I will show an image sequence of human cooking. I have annotated the images with numbered circles. Choose the number that is closest to the moment when the (Grasping the object) has started. You are a five-time world champion in this game. Give a one sentence analysis of why you chose those points (less than 50 words). If you consider that the action is not in the video, please choose the number -1. Provide your answer at the end in a json file of this format: {"points": []}
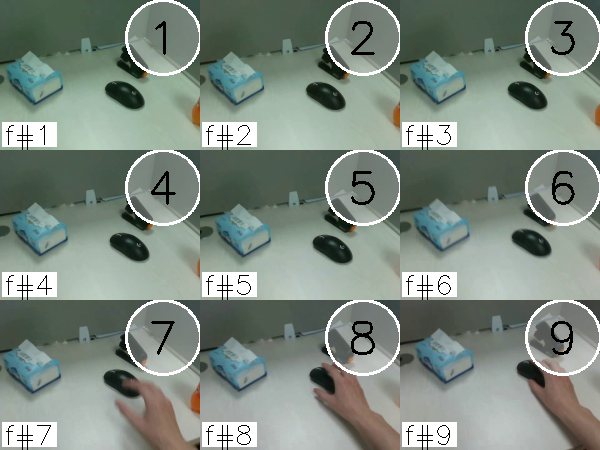
Frame 9 shows the clearest moment of hand-object contact.
{"points": [9]}